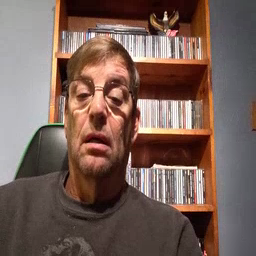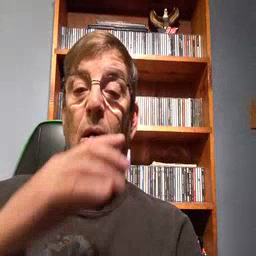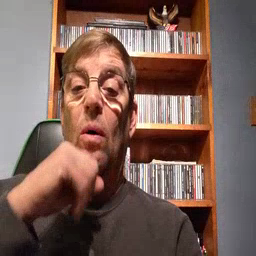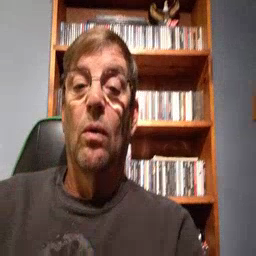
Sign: old